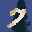
Label: 7